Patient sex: M
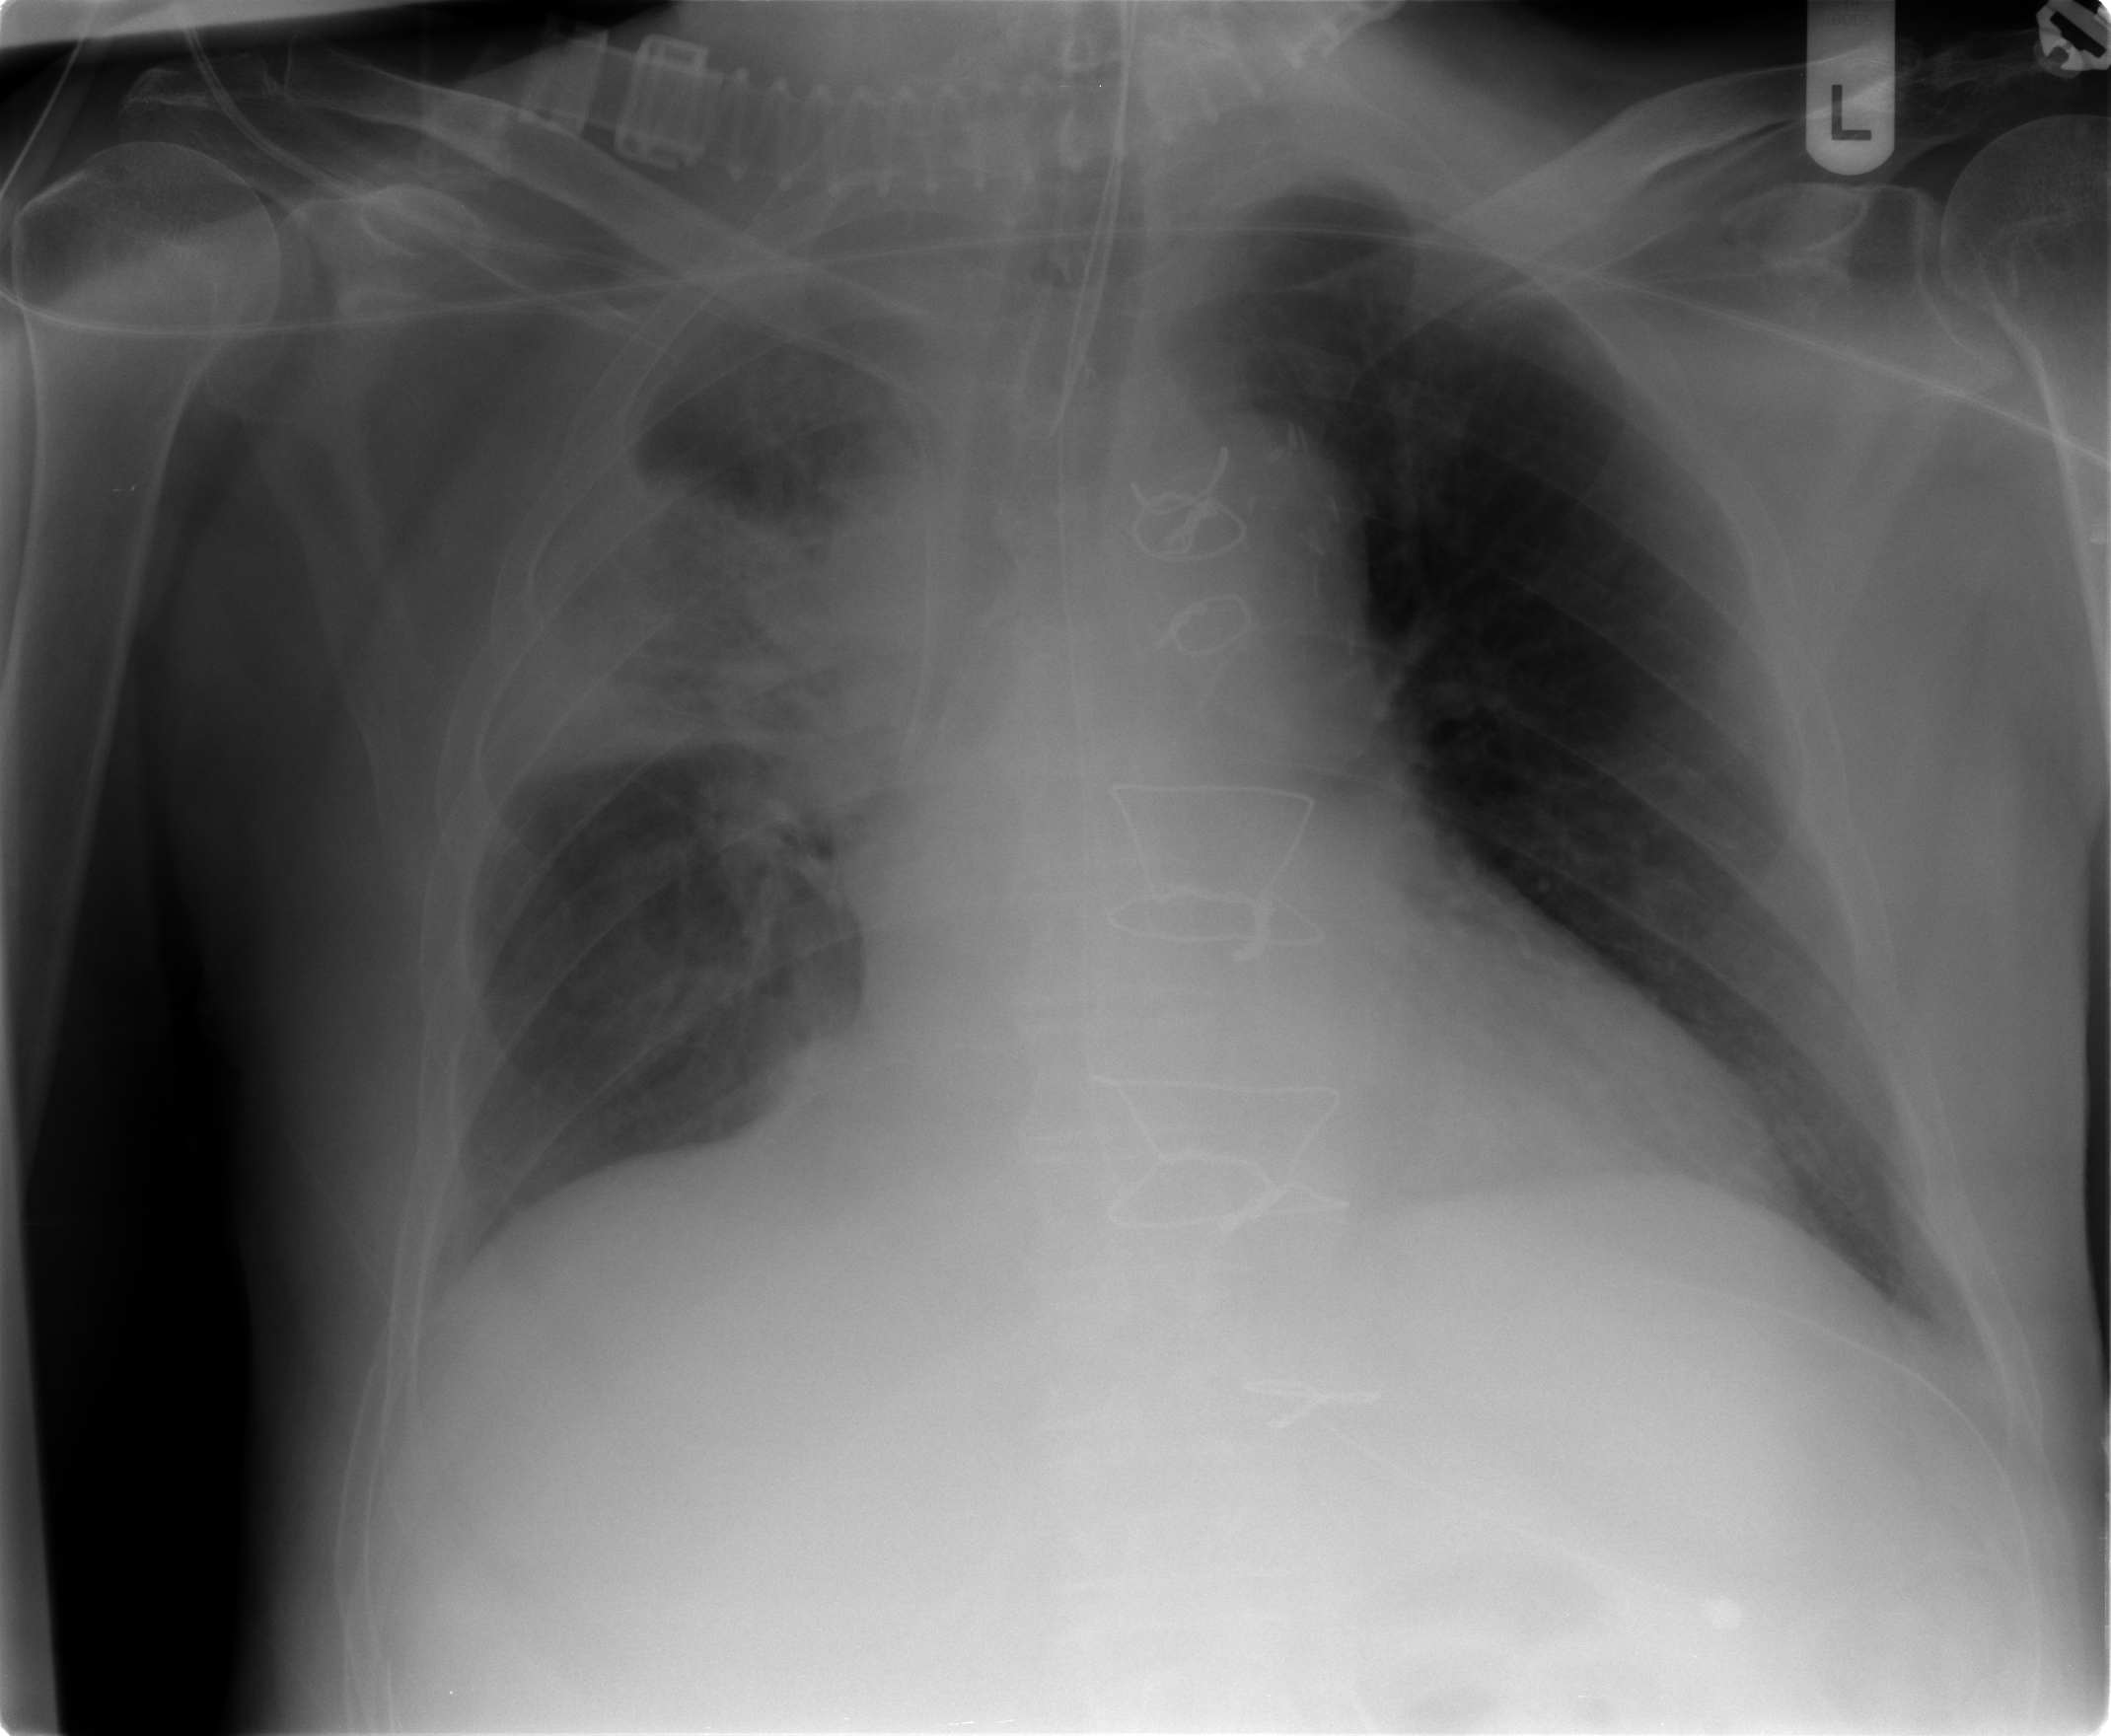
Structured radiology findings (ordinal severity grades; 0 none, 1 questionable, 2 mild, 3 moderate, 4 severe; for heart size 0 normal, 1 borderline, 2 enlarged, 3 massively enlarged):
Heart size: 1
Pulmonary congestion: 0
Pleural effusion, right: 0
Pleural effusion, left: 0
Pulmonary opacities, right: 3
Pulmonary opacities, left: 0
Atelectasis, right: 2
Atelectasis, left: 0